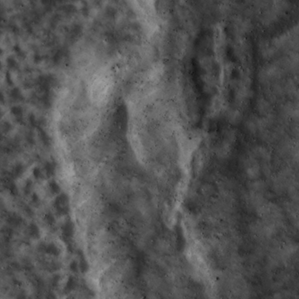
Label: non_frost